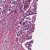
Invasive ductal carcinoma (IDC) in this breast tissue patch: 1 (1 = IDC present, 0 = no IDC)